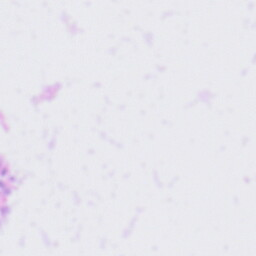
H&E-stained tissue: Tonsil